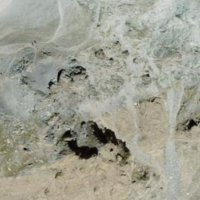
EUNIS habitat code: 48
Species observed at this site:
Saxifraga oppositifolia